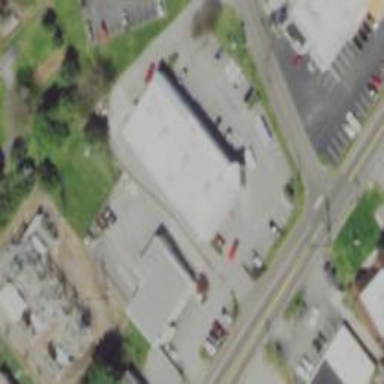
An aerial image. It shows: Pharmacy building.